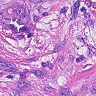
Metastatic tissue present: yes